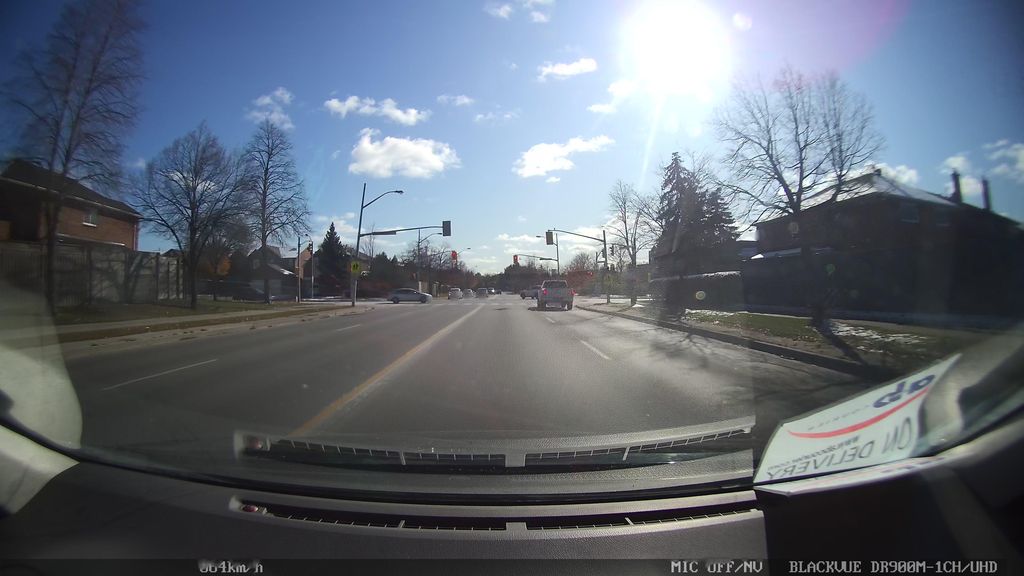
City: toronto